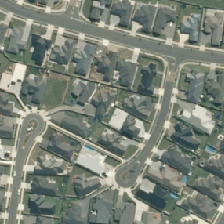
Land cover: urban_build_up